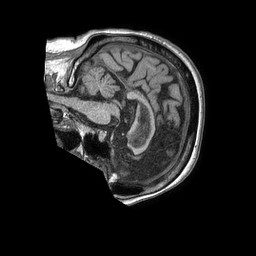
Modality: T1w
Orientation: sagittal
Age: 83
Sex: female
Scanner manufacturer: philips
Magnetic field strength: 1.5 T
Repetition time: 0.007905 s
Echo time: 0.003629 s